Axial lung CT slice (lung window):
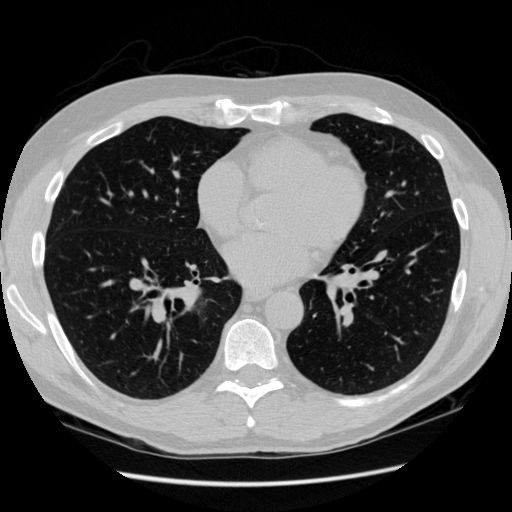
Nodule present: no